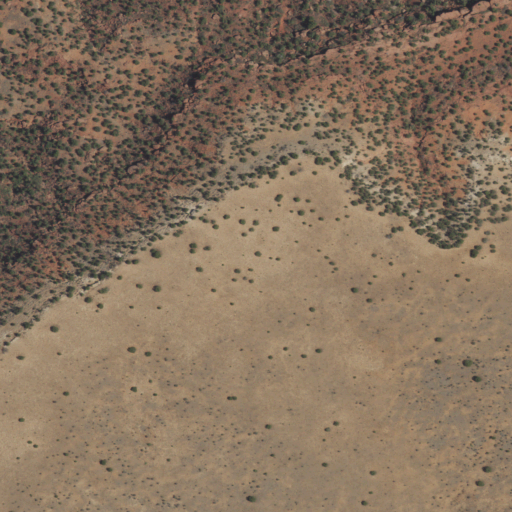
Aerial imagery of mountain in New Mexico named Cuervo Mesa containing shrub and evergreen forest